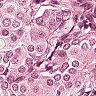
Metastatic tissue present: yes